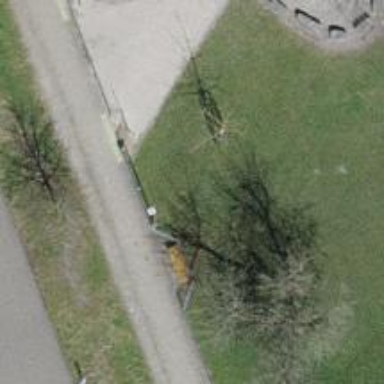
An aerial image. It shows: Bench for seating.